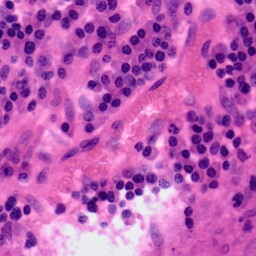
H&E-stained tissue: Colon